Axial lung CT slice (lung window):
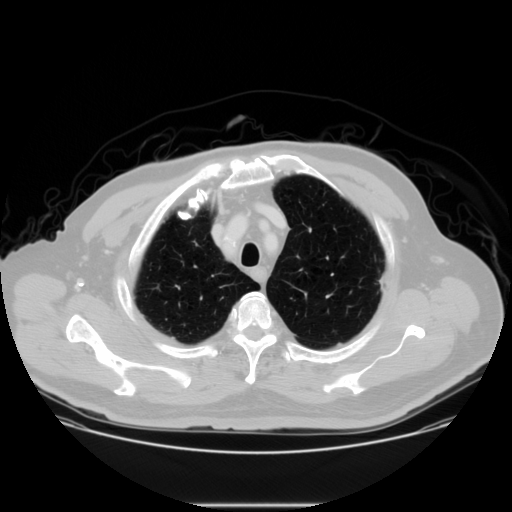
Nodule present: no